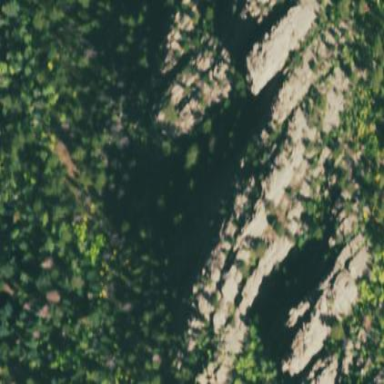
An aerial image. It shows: Landscape dominated by bare rock.